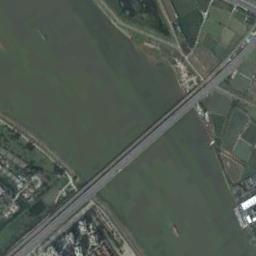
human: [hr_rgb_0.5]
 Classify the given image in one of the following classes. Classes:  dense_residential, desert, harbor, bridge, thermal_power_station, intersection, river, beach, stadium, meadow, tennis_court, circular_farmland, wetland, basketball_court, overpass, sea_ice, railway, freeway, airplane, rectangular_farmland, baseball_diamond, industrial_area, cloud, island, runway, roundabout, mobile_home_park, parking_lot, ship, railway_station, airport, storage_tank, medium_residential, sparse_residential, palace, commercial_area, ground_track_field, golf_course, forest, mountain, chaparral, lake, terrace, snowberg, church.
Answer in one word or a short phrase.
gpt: bridge